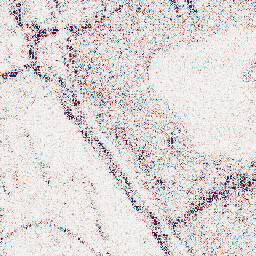
Category: wavelet
Decomposition family: wavelet_dwt
Decomposition parameters: wavelet: db8
level: 1
Upsampling method: quartic
Upsampling parameters: scale: 4
Upsampling scale: 4